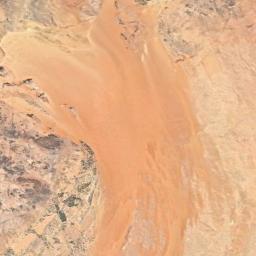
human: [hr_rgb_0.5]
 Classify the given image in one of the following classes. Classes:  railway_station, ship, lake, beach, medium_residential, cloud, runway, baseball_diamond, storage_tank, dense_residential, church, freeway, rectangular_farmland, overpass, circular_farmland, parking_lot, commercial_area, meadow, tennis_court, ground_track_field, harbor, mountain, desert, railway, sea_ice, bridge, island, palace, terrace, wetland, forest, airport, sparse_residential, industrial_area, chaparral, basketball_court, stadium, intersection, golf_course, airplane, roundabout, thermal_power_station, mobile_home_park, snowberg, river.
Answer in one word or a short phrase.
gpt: desert